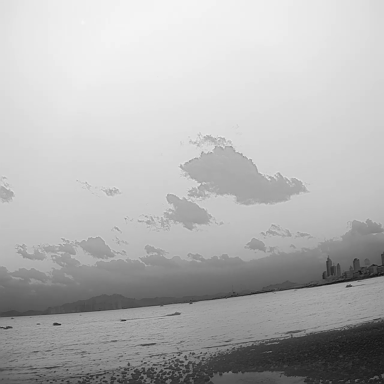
There are six objects shown in the infrared image, including a canoe, and five bulk_carriers.